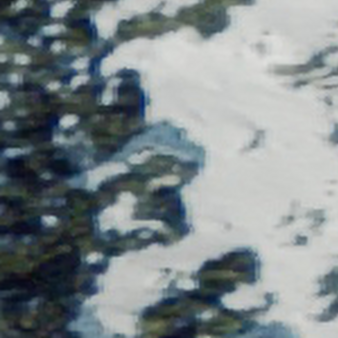
Label: other